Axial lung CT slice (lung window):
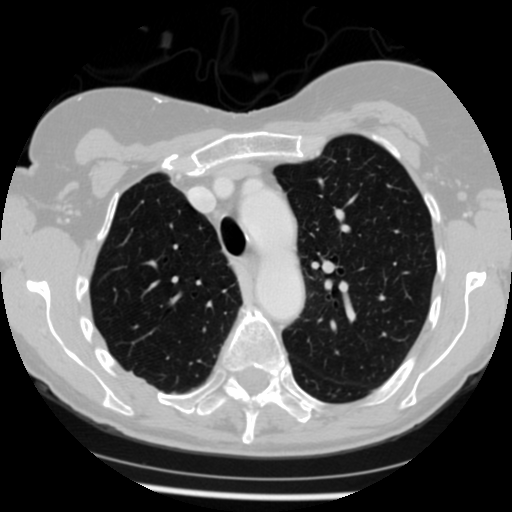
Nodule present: no